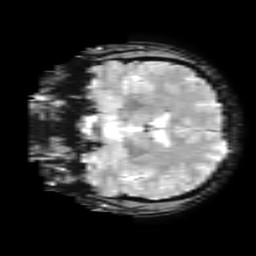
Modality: T2starw
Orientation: coronal
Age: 32
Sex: male
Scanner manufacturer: ge
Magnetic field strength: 3 T
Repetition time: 0.65 s
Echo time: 0.02 s